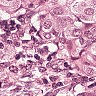
Metastatic tissue present: yes